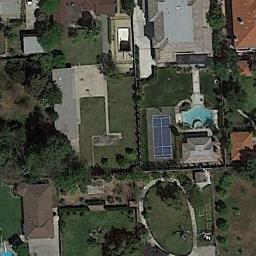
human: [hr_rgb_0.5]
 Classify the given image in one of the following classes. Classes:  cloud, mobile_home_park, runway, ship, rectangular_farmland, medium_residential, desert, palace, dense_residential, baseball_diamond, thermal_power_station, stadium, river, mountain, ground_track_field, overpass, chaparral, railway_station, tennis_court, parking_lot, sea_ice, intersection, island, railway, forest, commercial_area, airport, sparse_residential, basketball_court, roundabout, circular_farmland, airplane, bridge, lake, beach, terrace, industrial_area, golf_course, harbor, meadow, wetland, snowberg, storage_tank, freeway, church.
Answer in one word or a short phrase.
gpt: tennis_court